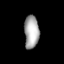
Tissue: lung
Cell type: Epithelial cells
Senescence score: 0.2011
Nuclear area (px): 472
Mean DAPI intensity: 170.208